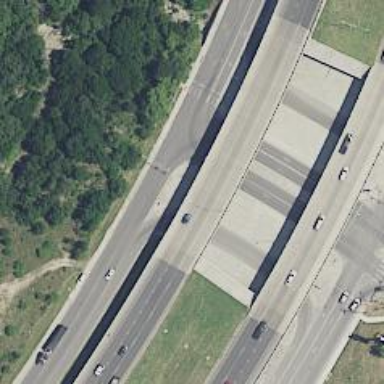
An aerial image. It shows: Secondary link road with asphalt surface.